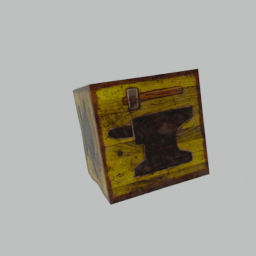
Label: tools